Question: Part of our import process is to remove hyperlinks from word documents. The script we have in place is pretty simple, straightforward and work to some extent.
The issue we are having is that even tough we are removing the link using the code below, the hyperlink symbols are still showing in the story editor and this prevent us from adding a link manually to this block of text in the future.
I've also added a hyperlink manually from inDesign to show the difference between the two hyperlinks, see image below. That been said, even if I run the script after the link as been added from inDesign the result is the same as described above.
## The Script
'''
var activeDocument = app.activeDocument;
trace("There are " + activeDocument.hyperlinks.length + " link(s) in the document.");
for(var i=(activeDocument.hyperlinks.length - 1); i >= 0; i--)
{
trace("Removing hyperlink: " + activeDocument.hyperlinks.item(i).destination.name);
activeDocument.hyperlinks.item(i).remove();
}
trace("There are " + activeDocument.hyperlinks.length + " link(s) in the document.");
'''
## Story Editor and Hyperlinks Panel

## Output From Import
'''
There are 1 link(s) in the document.
Removing hyperlink: http://www.google.com
There are 0 links(s) in the document.
'''
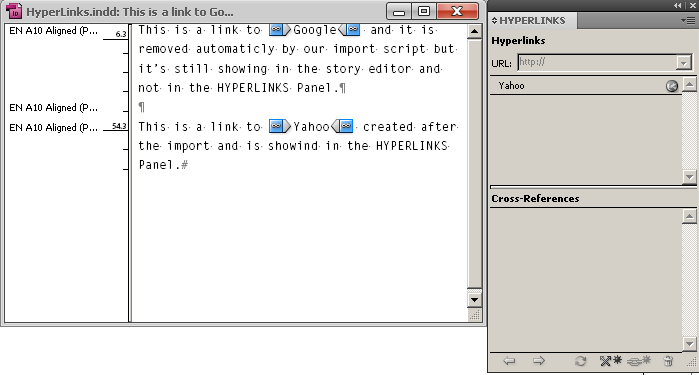
Answer: Hyperlinks consist of several different parts, and you have to take care to remove every one of them. A single 'hyperlink' object is only sort of an abstract container object; it contains references to the hyperlinked and to its .
Try this:
'''
app.activeDocument.hyperlinkTextDestinations.everyItem().remove();
app.activeDocument.hyperlinkTextSources.everyItem().remove();
app.activeDocument.hyperlinks.everyItem().remove();
'''